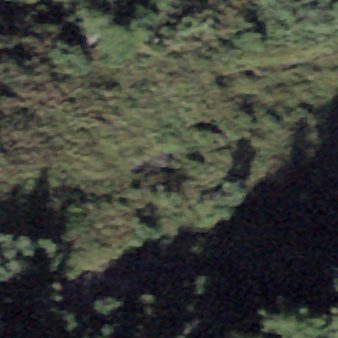
Label: other